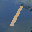
Label: 1